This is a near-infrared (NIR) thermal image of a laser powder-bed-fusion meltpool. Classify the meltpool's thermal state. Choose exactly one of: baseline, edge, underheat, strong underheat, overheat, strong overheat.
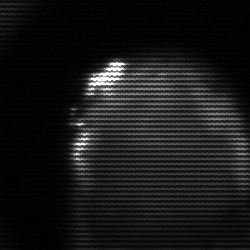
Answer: edge